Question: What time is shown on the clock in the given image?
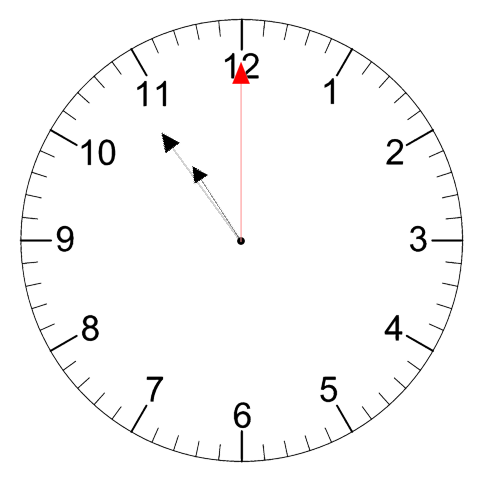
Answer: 10:54:00